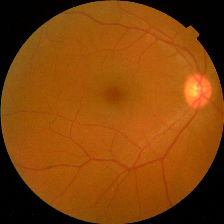
Diabetic retinopathy grade: No DR